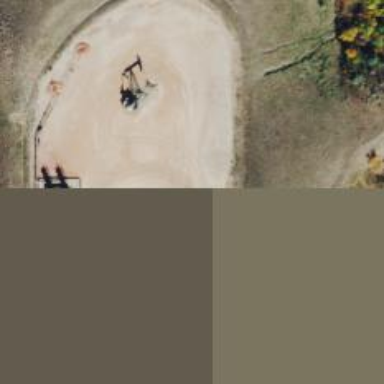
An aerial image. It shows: Petroleum well.